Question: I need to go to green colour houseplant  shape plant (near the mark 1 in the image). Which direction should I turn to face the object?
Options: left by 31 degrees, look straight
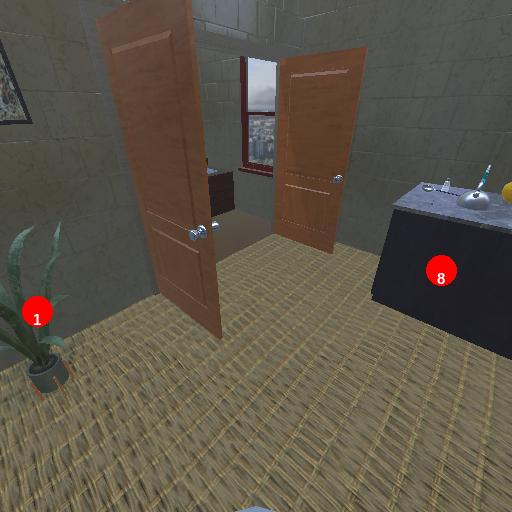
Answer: left by 31 degrees